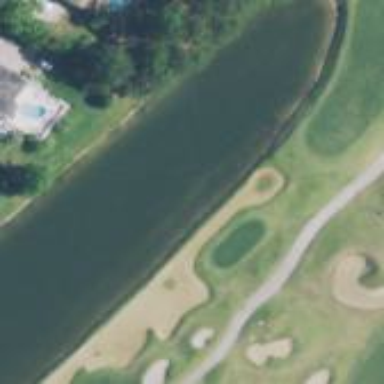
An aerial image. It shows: Sand bunker on golf course.